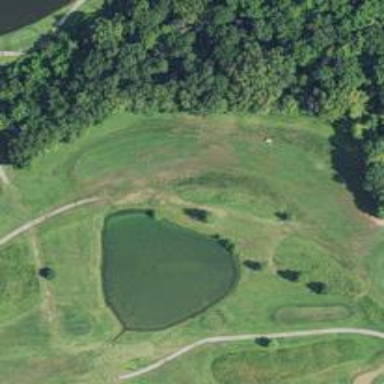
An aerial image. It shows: Water hazard on golf course.